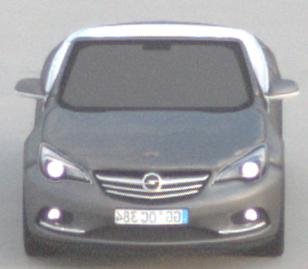
Make: Opel
Model: Cascada 1.4 Turbo
Detailed model: Cascada
Model produced from: 2013/03
Model produced until: 2015/01
Doors: 2
Color: gray
Road condition: dry road
Daytime: sunrise or sunset
Contrast: low contrast